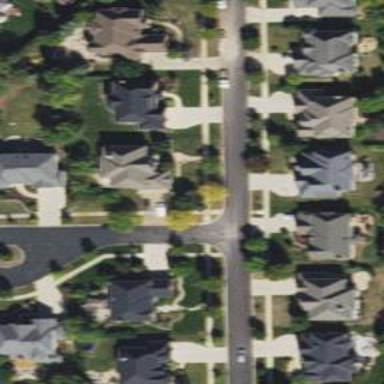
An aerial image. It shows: Residential road with separate asphalt sidewalk.